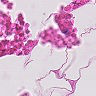
Metastatic tissue present: no